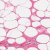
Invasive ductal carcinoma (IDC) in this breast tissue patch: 0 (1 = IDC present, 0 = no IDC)